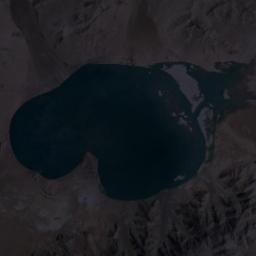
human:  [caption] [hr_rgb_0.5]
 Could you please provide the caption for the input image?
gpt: The lake in the picture has branches .

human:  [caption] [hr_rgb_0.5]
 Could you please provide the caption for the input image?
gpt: An irregularly shaped blue lake surrounded by yellow-brown mountains .

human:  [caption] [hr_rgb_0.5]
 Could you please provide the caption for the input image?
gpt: The lake lies in a wasteland and the water is dark blue .

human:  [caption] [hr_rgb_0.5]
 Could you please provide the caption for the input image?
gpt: There are brown bare land around the lake .

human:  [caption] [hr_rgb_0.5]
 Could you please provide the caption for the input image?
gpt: The ground is rough around the lake .